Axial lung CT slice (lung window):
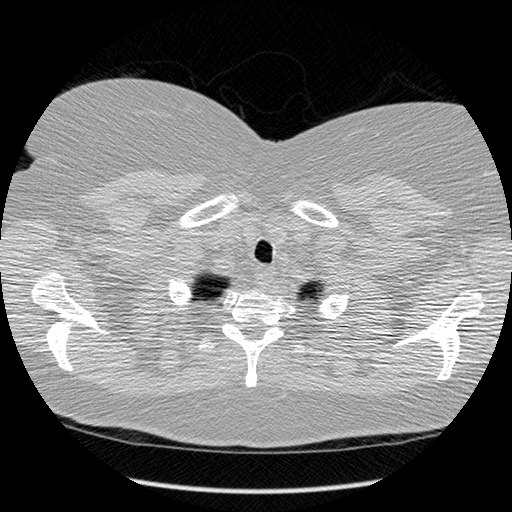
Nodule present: no